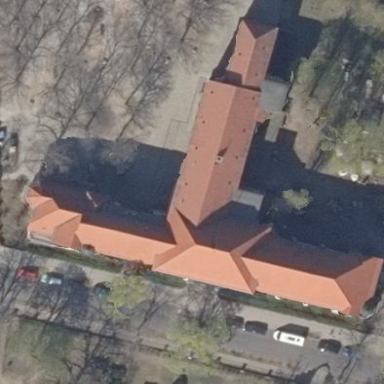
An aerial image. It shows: School building.